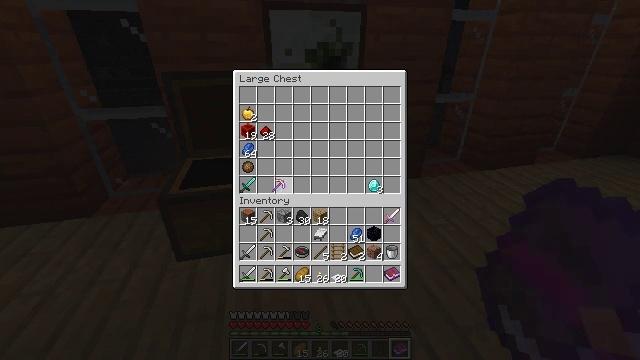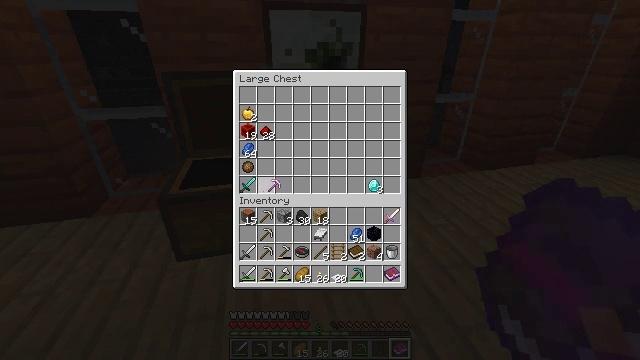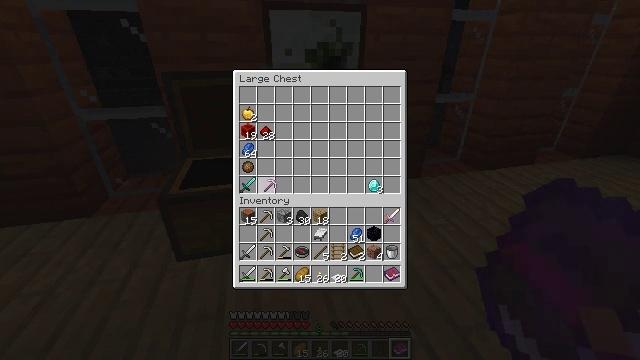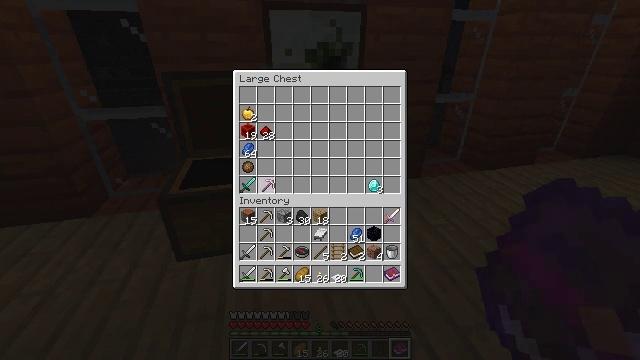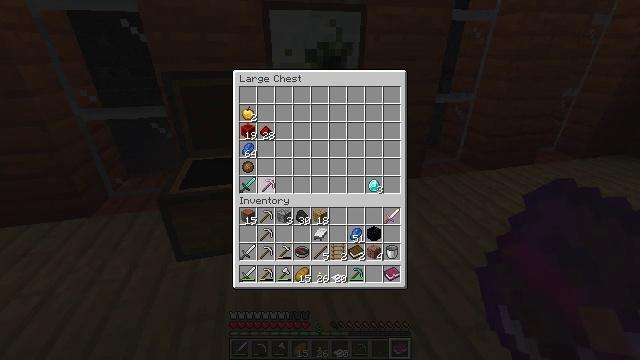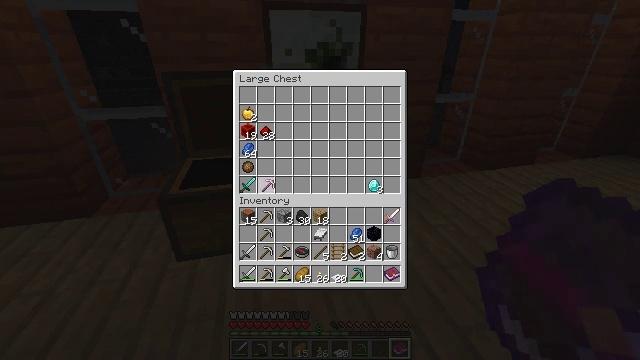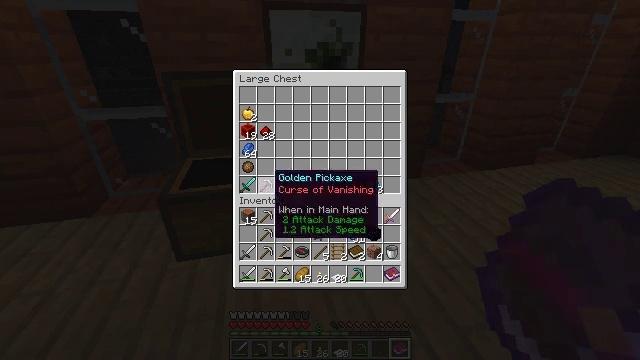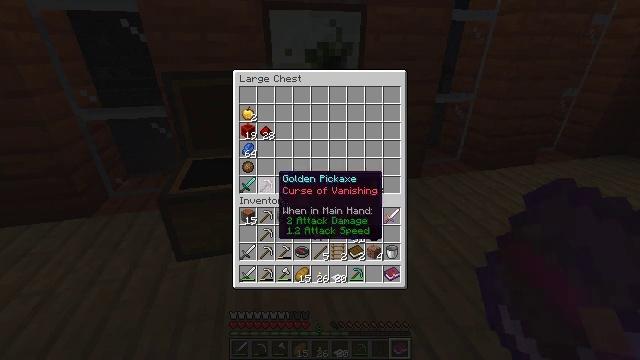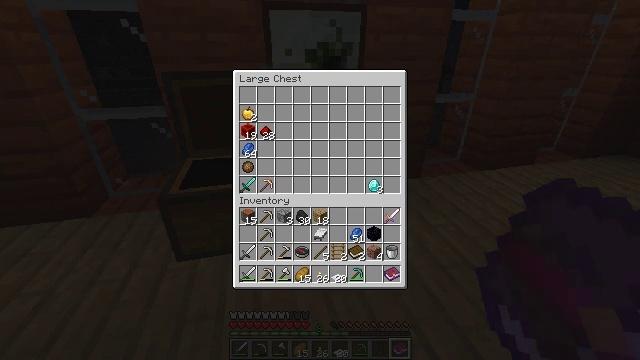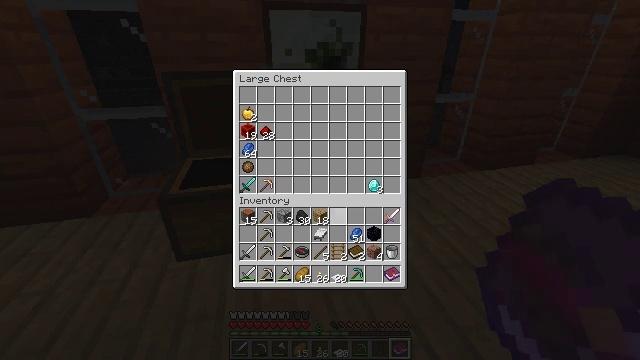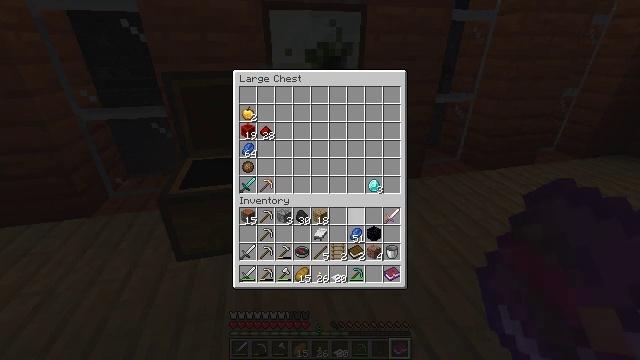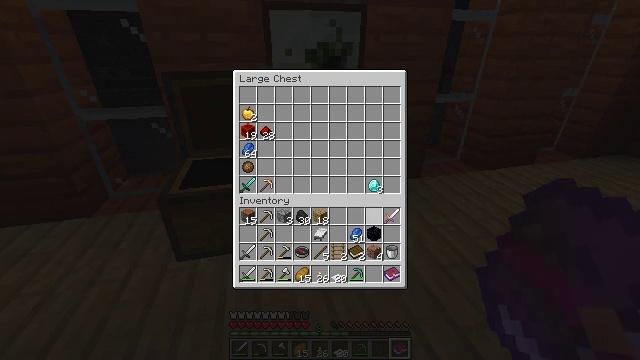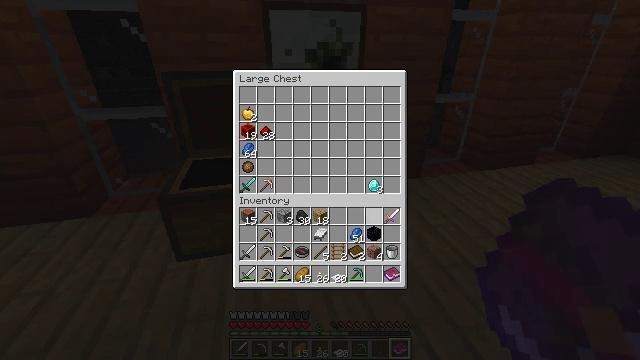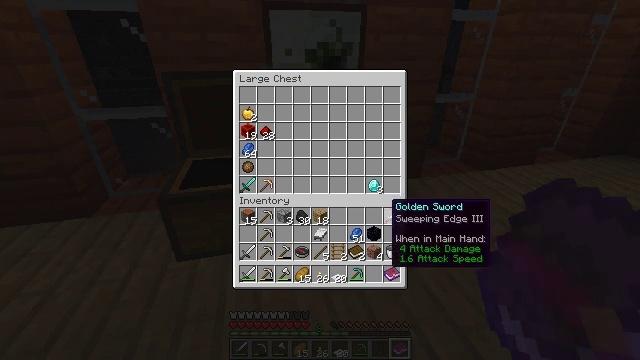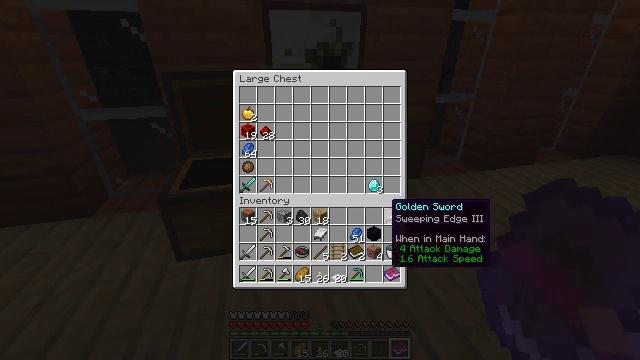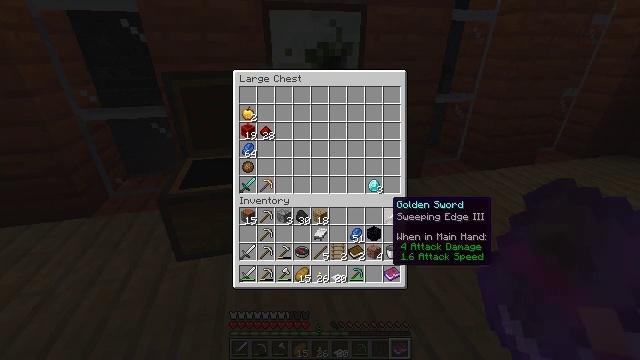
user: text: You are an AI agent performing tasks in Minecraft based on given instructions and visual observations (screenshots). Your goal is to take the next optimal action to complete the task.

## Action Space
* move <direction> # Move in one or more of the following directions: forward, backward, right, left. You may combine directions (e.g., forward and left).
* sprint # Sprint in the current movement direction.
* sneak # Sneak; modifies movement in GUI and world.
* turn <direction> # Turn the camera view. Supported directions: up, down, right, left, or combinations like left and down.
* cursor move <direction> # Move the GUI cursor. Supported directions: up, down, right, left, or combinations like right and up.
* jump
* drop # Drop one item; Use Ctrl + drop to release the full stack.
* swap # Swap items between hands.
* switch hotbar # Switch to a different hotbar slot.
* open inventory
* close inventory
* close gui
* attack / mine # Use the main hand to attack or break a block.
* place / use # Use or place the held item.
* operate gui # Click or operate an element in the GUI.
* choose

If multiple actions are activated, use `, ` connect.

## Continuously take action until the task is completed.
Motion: motion action
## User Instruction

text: Open the crafting table and craft a book.
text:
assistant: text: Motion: no_op
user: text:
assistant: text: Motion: no_op
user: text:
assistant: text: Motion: no_op
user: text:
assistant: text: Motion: attack / mine
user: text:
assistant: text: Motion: attack / mine
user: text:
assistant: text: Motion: no_op
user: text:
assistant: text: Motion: no_op
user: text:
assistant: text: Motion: turn right and down
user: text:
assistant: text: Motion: turn right and down
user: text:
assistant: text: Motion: turn right
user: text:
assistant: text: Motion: turn right
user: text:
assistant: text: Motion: turn right
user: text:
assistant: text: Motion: no_op
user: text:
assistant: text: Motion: no_op
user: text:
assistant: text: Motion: no_op
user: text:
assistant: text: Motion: no_op
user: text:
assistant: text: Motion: no_op
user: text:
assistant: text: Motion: attack / mine
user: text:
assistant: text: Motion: attack / mine
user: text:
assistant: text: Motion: attack / mine
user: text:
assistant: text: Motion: no_op
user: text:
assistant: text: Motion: no_op
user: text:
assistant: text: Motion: no_op
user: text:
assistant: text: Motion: no_op
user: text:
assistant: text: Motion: no_op
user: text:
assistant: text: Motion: no_op
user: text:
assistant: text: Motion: turn left
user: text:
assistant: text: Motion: turn left and up
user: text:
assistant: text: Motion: turn left and up
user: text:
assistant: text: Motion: no_op